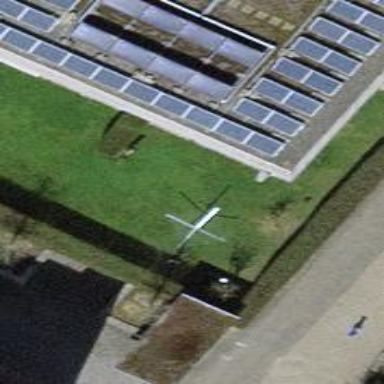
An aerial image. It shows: Solar power generator using photovoltaic panels.